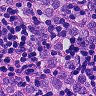
Metastatic tissue present: yes